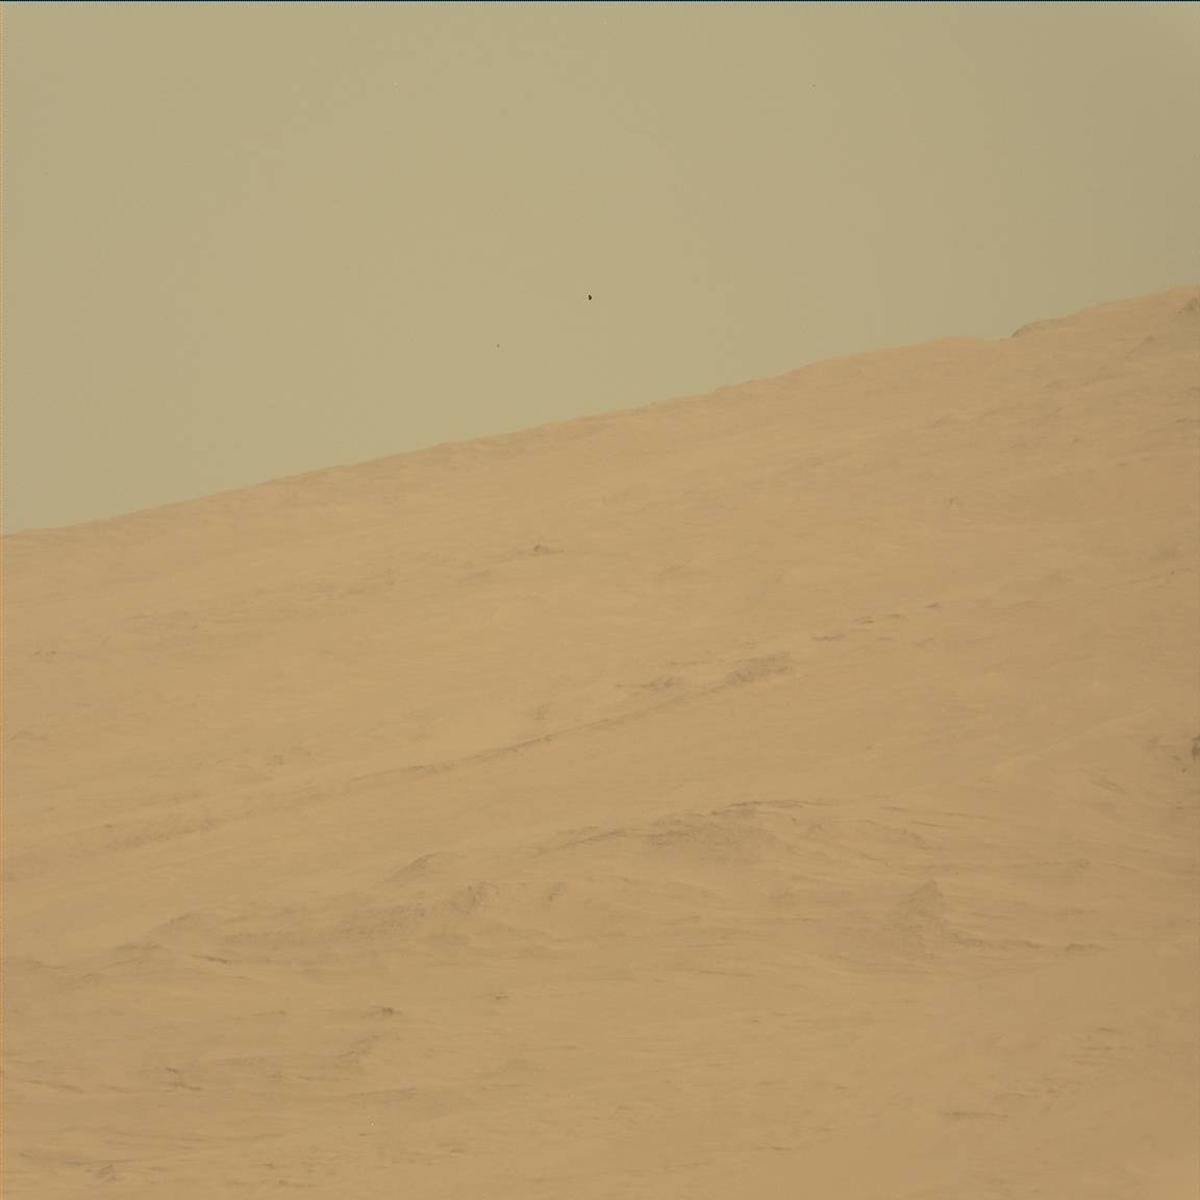
Terrain classes present: Ridge, Sky